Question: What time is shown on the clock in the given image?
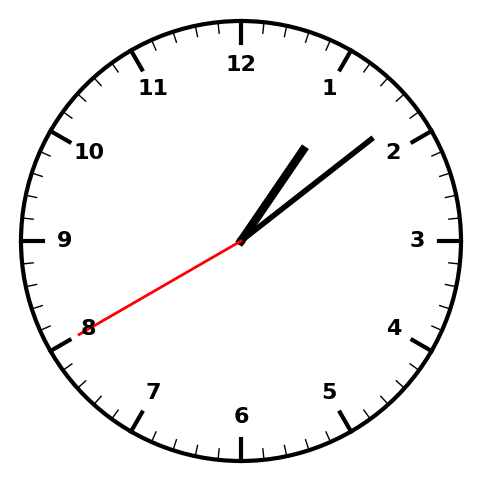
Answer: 01:08:40